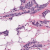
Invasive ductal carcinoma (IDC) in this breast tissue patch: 1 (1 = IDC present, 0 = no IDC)